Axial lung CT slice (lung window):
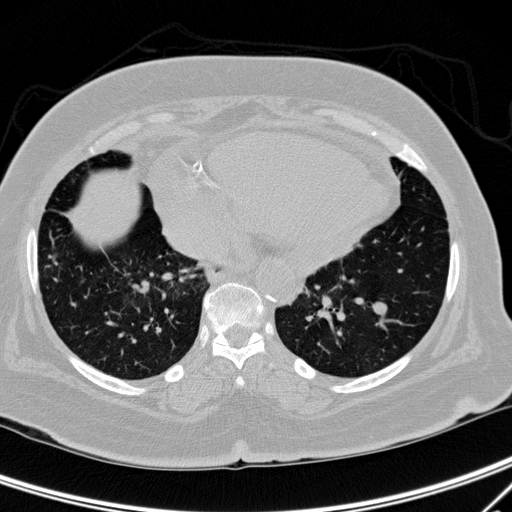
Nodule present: no